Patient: sex M, age 26
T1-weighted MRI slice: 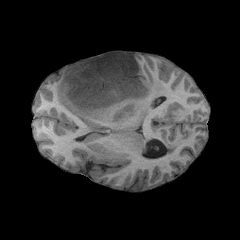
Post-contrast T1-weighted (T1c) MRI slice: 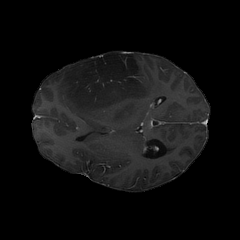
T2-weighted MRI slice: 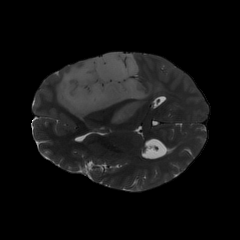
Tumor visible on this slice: yes
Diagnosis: Astrocytoma, IDH-mutant
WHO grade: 3